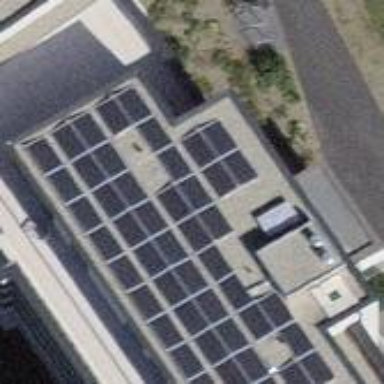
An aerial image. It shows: Solar photovoltaic panel generator.